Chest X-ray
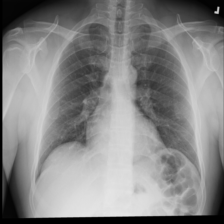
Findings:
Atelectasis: negative
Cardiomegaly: negative
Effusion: negative
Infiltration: positive
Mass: negative
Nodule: negative
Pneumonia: negative
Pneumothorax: negative
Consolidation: negative
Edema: negative
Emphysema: negative
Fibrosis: negative
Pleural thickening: negative
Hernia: negative